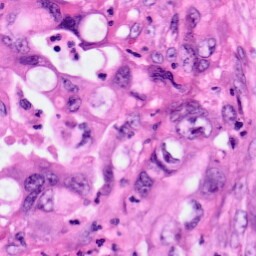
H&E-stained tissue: Pancreatic